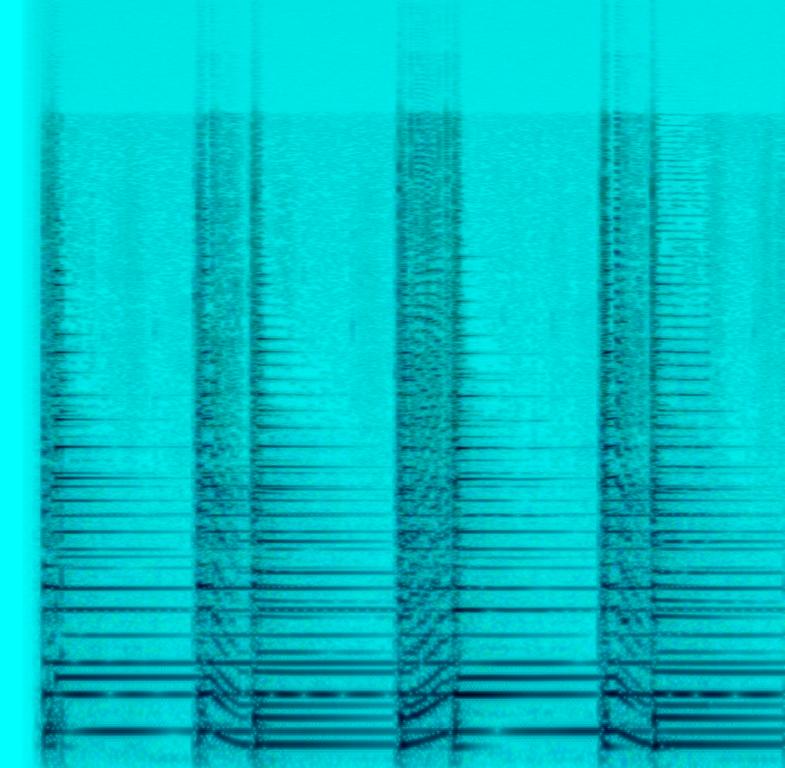
The song is an instrumental. The tempo is medium with a guitar accompaniment and leads into a strong drumming rhythm and bass line. The song is exciting and energetic. The song is a movie soundtrack for a travel show or a documentary.